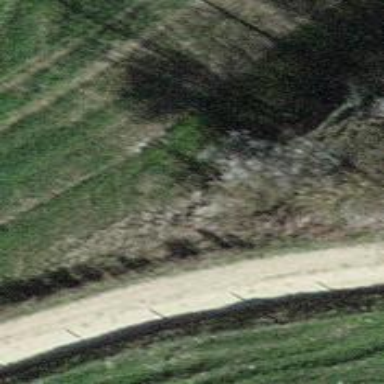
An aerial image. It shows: Hedge acting as barrier.